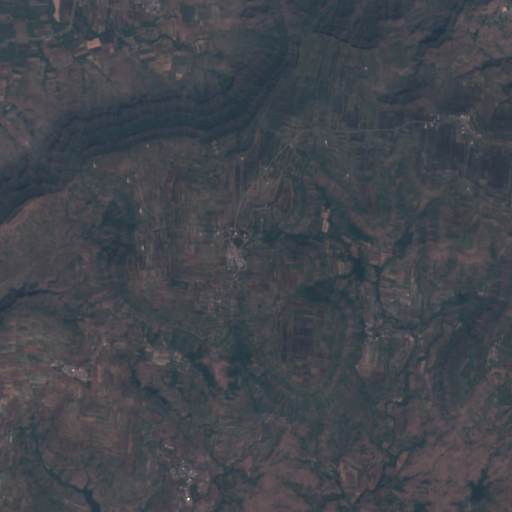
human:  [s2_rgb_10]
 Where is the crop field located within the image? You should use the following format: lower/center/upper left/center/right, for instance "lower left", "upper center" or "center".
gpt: The crop field is located in the lower right of the image.
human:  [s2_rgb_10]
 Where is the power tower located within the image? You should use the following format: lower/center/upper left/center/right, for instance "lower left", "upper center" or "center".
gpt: The power tower is located in the lower left of the image.
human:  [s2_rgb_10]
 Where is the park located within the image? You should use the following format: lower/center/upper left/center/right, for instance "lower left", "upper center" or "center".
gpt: There is no park in the image.